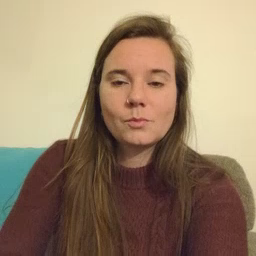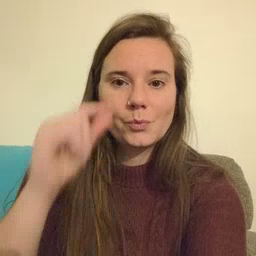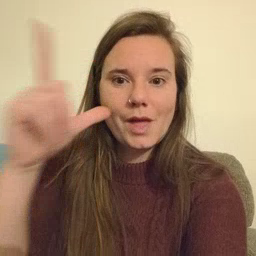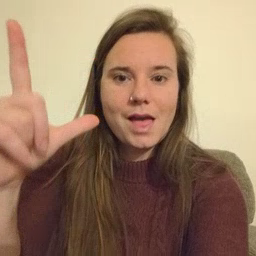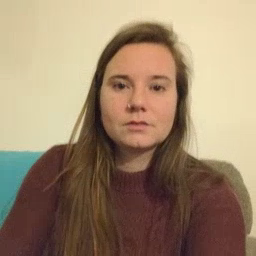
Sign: awake